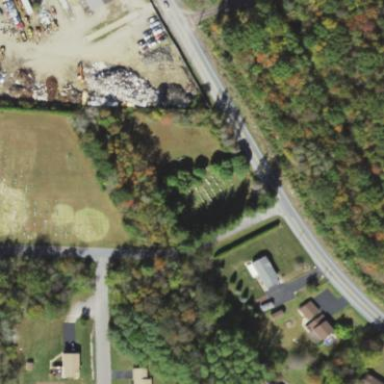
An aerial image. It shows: Cemetery.